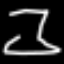
Label: hourglass